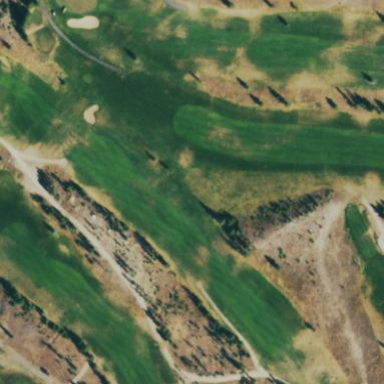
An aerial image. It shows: Rough grassy area used for golf.